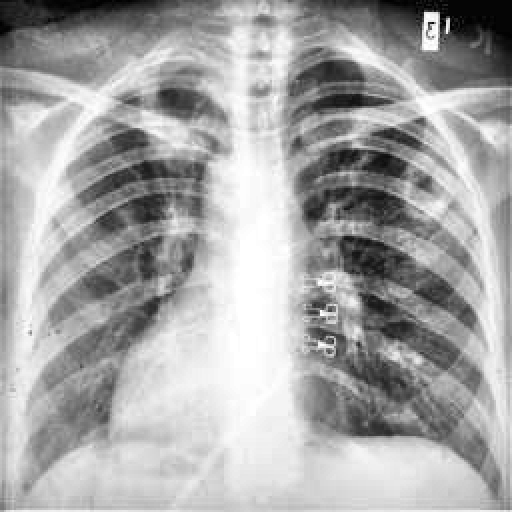
Finding: TUBERCULOSIS